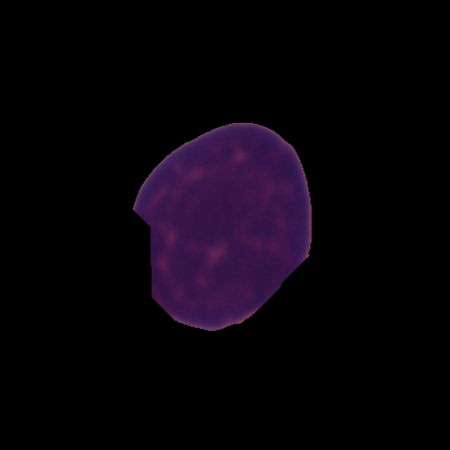
Label: healthy